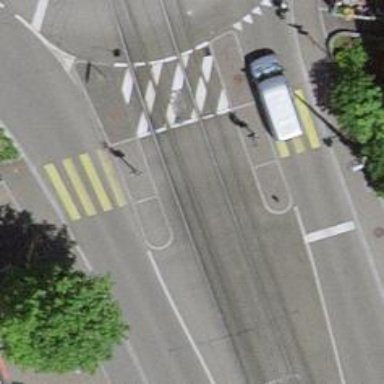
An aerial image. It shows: Crossing for the railway.